Имеется необычная дифракционная решётка, у которой расстояния между соседними щелями не равны друг другу, а попеременно принимают значения $d$ и $3d$. Все щели имеют одинаковую ширину, много меньшую $d$. Пучок монохроматического света с длиной волны $\lambda$ падает нормально на решётку. Какая дифракционная картина будет наблюдаться на экране, находящемся на расстоянии $L$ от решетки?
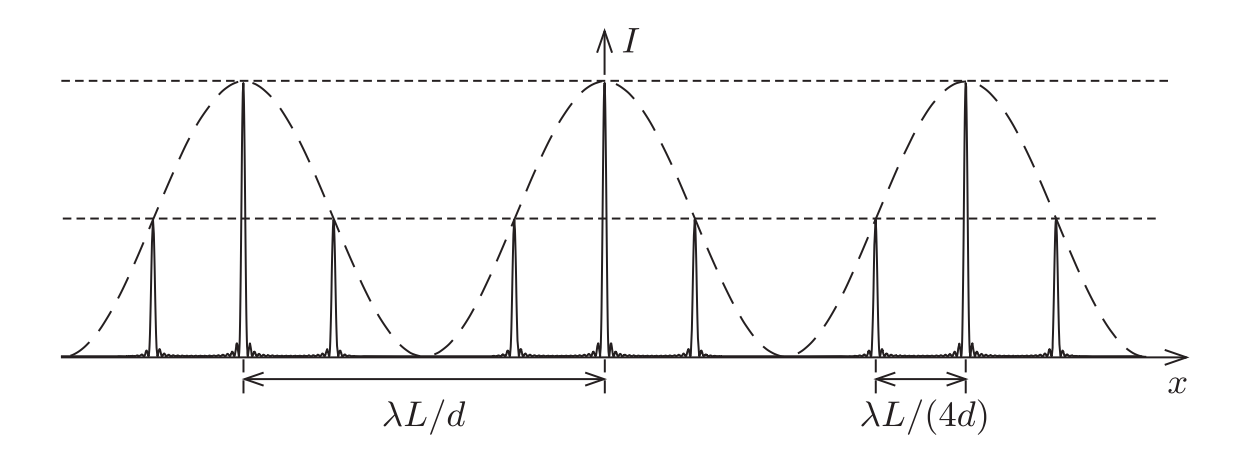

Темы:
T, ★, Оптика, Волновая оптика, Дифракционная решетка, 200 задач